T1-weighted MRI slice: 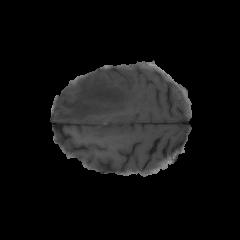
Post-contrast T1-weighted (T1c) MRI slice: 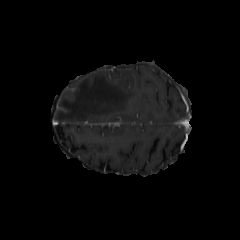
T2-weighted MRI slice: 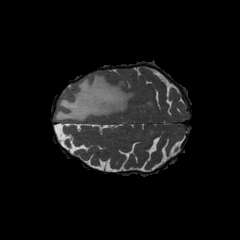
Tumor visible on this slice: yes